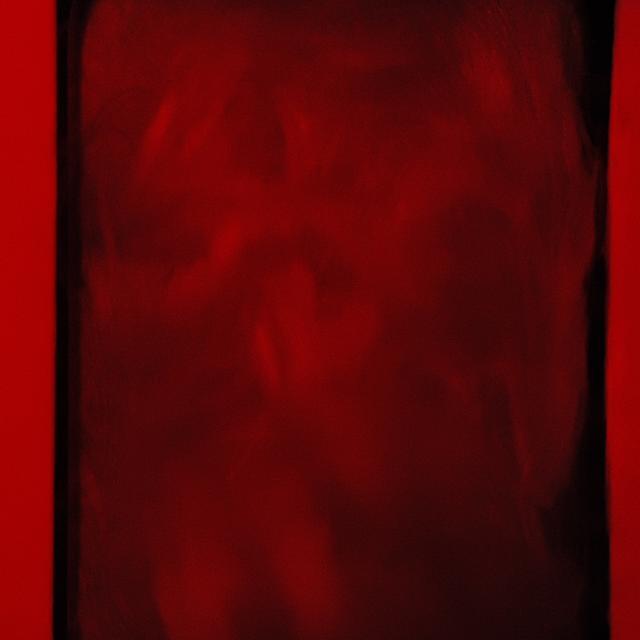
Canine fungal skin infection — characterized by alopecia, scaling, crusting, and circular lesions. Common agents include Malassezia and Candida species.